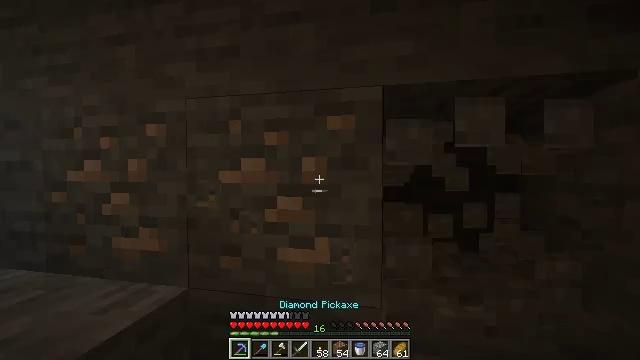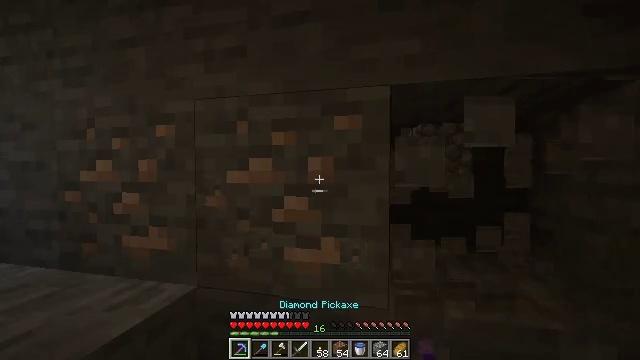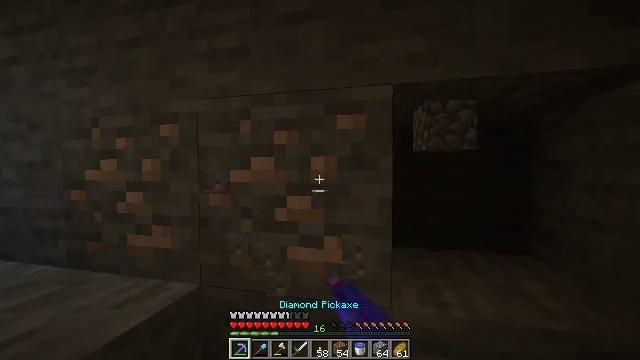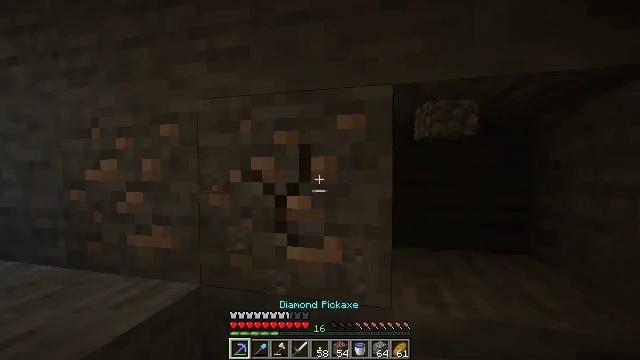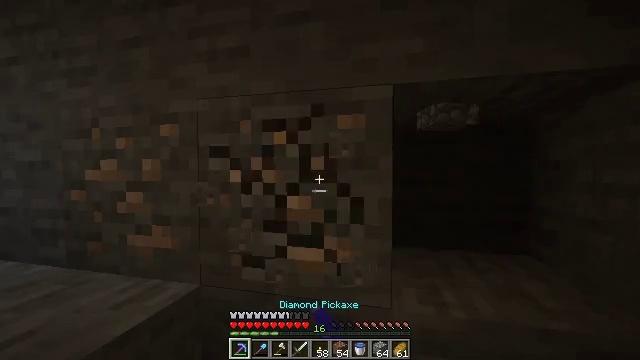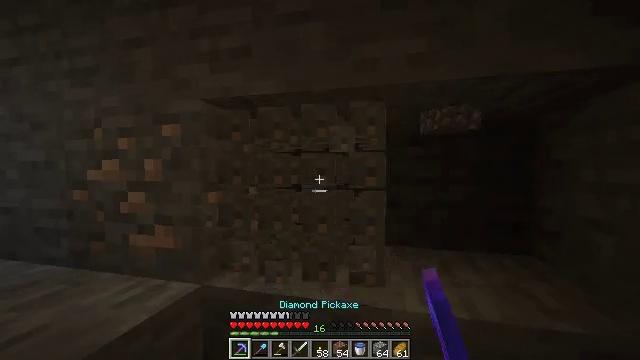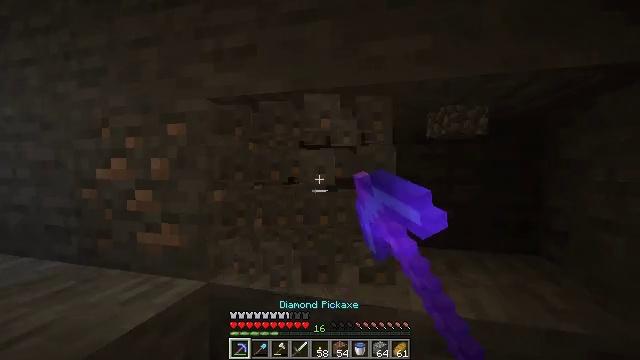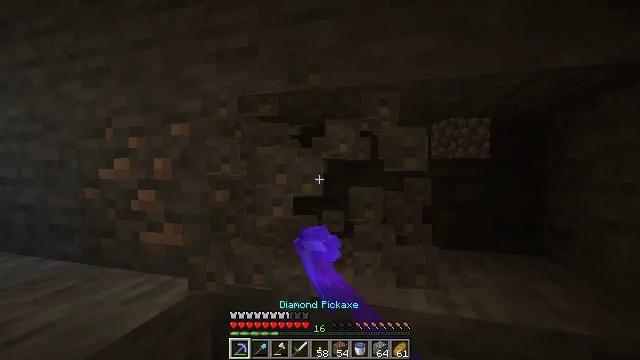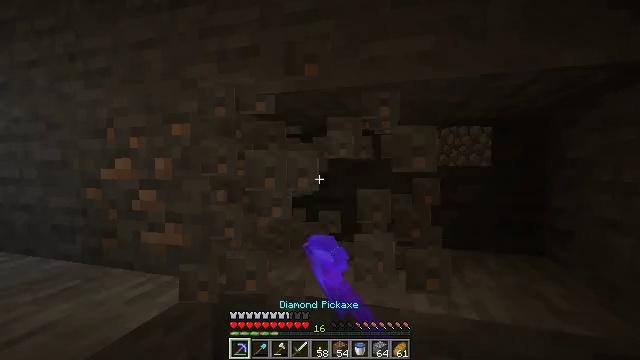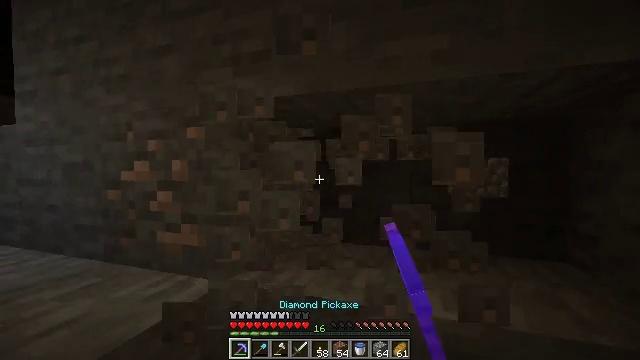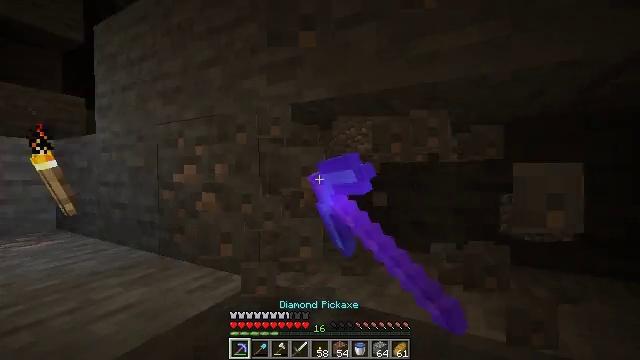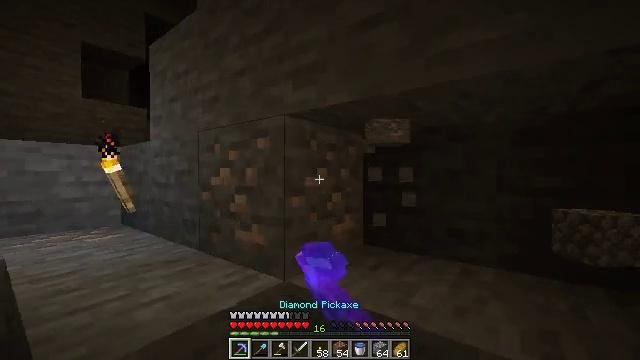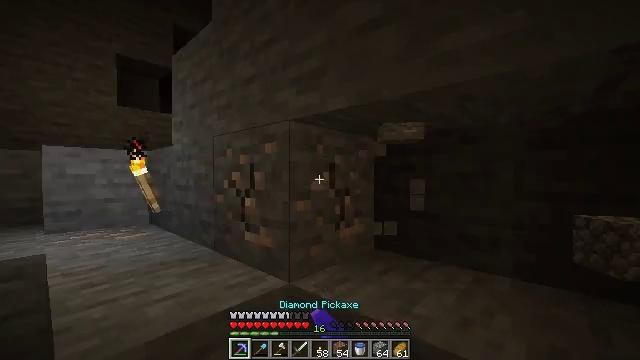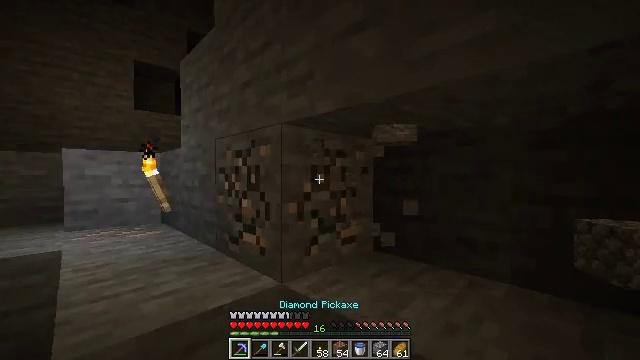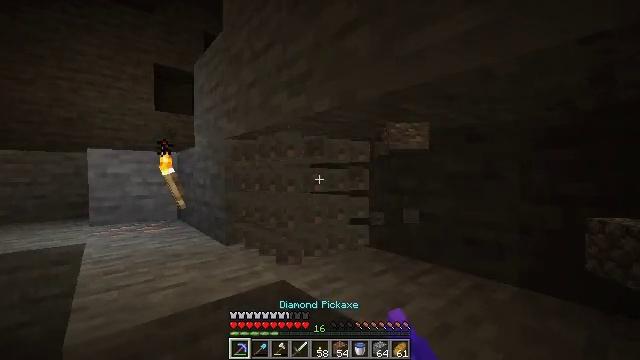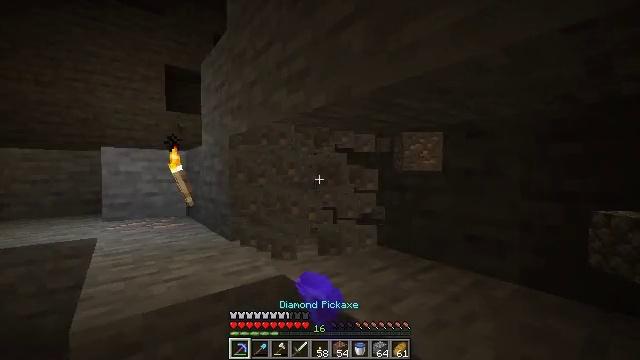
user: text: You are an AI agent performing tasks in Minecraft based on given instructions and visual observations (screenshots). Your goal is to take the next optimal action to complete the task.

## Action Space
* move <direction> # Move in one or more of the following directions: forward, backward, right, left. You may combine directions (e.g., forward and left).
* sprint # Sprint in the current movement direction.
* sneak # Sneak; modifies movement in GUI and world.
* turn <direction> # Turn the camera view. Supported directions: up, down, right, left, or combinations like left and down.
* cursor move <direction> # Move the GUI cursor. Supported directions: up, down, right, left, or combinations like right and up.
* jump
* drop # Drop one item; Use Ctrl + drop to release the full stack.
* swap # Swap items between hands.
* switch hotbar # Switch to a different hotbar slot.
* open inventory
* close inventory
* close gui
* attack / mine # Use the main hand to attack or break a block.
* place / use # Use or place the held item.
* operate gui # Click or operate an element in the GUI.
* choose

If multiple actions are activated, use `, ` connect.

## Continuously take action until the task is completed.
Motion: motion action
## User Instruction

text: Dig through stone to find iron ore.
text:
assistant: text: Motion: turn left, attack / mine
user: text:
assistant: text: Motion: attack / mine
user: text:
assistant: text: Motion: attack / mine
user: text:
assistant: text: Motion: attack / mine
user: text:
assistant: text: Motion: attack / mine
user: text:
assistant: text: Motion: turn left, attack / mine
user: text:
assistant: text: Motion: attack / mine
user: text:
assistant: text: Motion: attack / mine
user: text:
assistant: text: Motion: turn left, attack / mine
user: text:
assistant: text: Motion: move right, turn left, attack / mine
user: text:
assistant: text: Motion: move right, turn left, attack / mine
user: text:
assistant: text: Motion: move right, turn left, attack / mine
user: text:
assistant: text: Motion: turn left, attack / mine
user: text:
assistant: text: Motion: turn left, attack / mine
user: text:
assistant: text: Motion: turn left, attack / mine
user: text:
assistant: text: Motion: attack / mine
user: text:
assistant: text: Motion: attack / mine
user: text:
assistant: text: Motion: attack / mine
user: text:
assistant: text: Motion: attack / mine